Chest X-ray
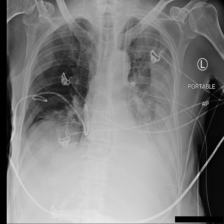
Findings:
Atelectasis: negative
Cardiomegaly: negative
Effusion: positive
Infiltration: negative
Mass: negative
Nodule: negative
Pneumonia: negative
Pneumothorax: negative
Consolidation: negative
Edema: negative
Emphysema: negative
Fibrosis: negative
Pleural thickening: negative
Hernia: negative